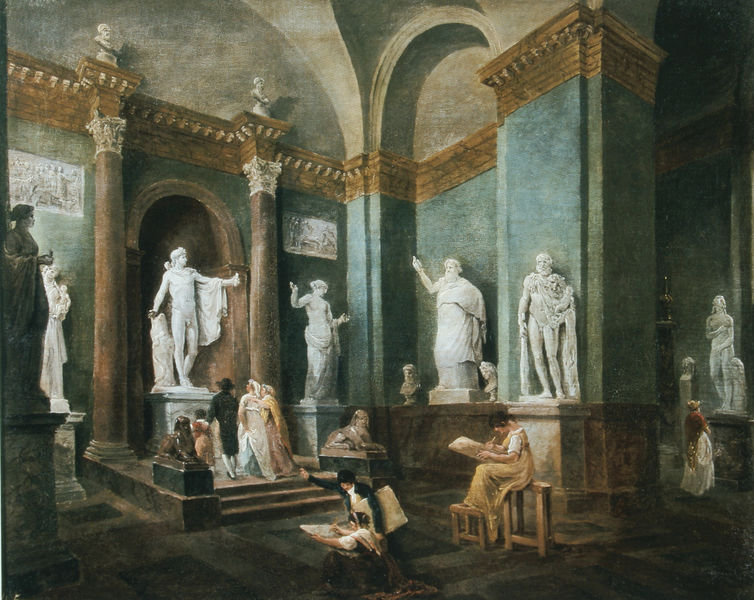
Titel: Der Apollo-Saal im Louvre
Künstler: Hubert Robert
Standort: St. Petersburg
Institution: Schloss Pawlowsk
Schlagwörter: akt, blau, dunkel, gemälde, kopf, körper, mann, schatten, weiß, aquarell, frauen, gelb, grün, menschen, mädchen, sitzen, braun, frau, grau, hell, holz, hut, kleid, kleider, köpfe, licht, marmor, männer, pfeiler, raum, schwarz, skizze, stuhl, stühle, säule, säulen, zeichnung, rot, leute, malerei, muster, wand, architektur, mensch, sockel, innenraum, schauen, öl, gold, interieur, decke, familie, innen, kinder, skulptur, statue, relief, papier, ansicht, bogen, lehrer, studie, unterricht, üben, übung, bank, besucher, hocker, saal, figuren, rundbogen, treppe, treppen, maler, malerin, stuck, innenansicht, stufe, stufen, plastik, podest, betrachtung, knie, zeigen, betrachter, halle, bögen, wände, nische, treppenstufen, antike, künstler, leinwand, künstlerin, malen, anschauen, modelle, kapitelle, rom, kapitell, studien, ausstellung, fries, schoss, gesims, skulpturen, plastiken, statuen, zeichnen, schreiben, antik, götter, treppenstufe, antikisierend, museum, schüler, studium, lernen, büsten, skizzen, akademie, römisch, mamor, verjüngung, glyptothek, sphinx, götterstatue, nischen, abgüsse, malend, skizzieren, schülerin, ponderation, malblock, künstlerinnen, kopieren, sphinxen, schülerinnen, glypthothek, götterstatuen, malerinnen, sizzen, studiensaal, zeichenschule, büsten statuen rmische kunst, roemische kunst